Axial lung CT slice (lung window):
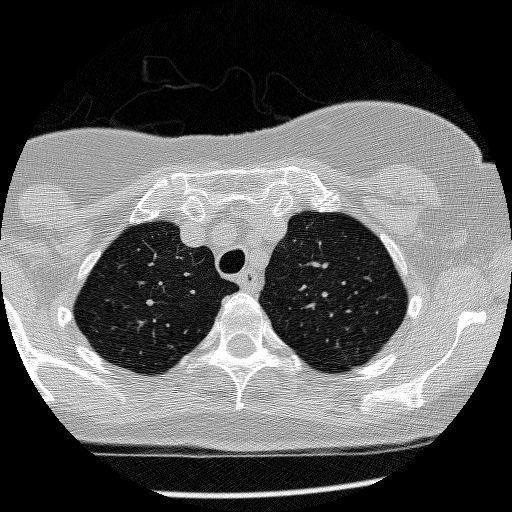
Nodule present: no